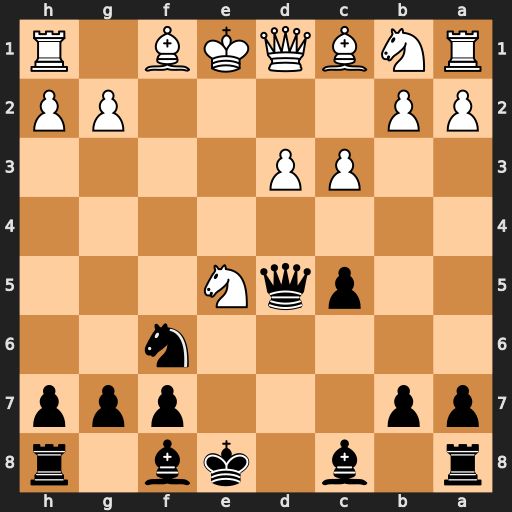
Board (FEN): r1b1kb1r/pp3ppp/5n2/2pqN3/8/2PP4/PP4PP/RNBQKB1R
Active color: b
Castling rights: KQkq
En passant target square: -
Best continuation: Qxe5+